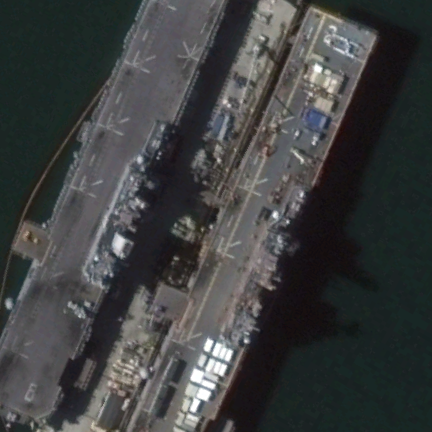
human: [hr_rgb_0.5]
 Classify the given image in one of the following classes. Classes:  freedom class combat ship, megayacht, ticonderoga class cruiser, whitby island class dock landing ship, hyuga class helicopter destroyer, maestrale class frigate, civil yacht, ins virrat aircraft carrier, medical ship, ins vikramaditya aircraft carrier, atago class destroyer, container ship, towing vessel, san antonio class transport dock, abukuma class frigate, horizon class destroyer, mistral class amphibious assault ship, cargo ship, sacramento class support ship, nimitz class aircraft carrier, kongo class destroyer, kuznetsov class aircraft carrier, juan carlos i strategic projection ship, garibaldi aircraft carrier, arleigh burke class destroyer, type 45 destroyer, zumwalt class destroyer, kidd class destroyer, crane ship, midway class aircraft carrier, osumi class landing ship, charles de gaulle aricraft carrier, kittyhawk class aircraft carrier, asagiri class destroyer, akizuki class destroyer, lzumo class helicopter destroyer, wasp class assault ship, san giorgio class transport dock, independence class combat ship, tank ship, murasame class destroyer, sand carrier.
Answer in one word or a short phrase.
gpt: Wasp class assault ship